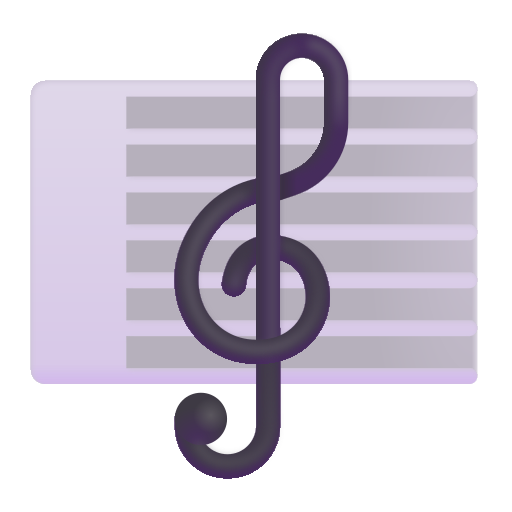
musical score color